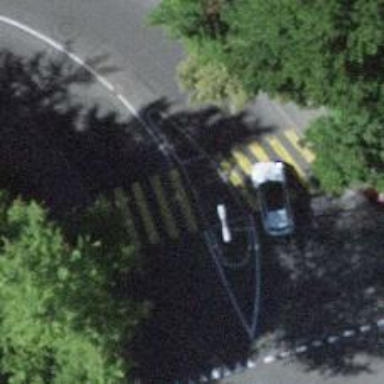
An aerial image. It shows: Kerb barrier.